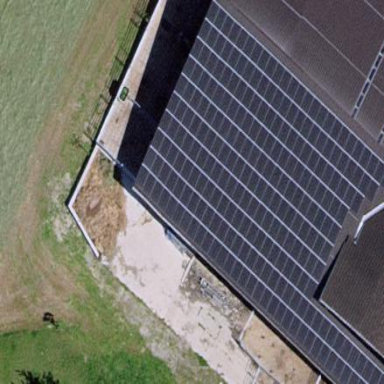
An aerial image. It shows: Solar photovoltaic panel generator.